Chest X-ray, PA view. Patient: 49 years old, sex F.
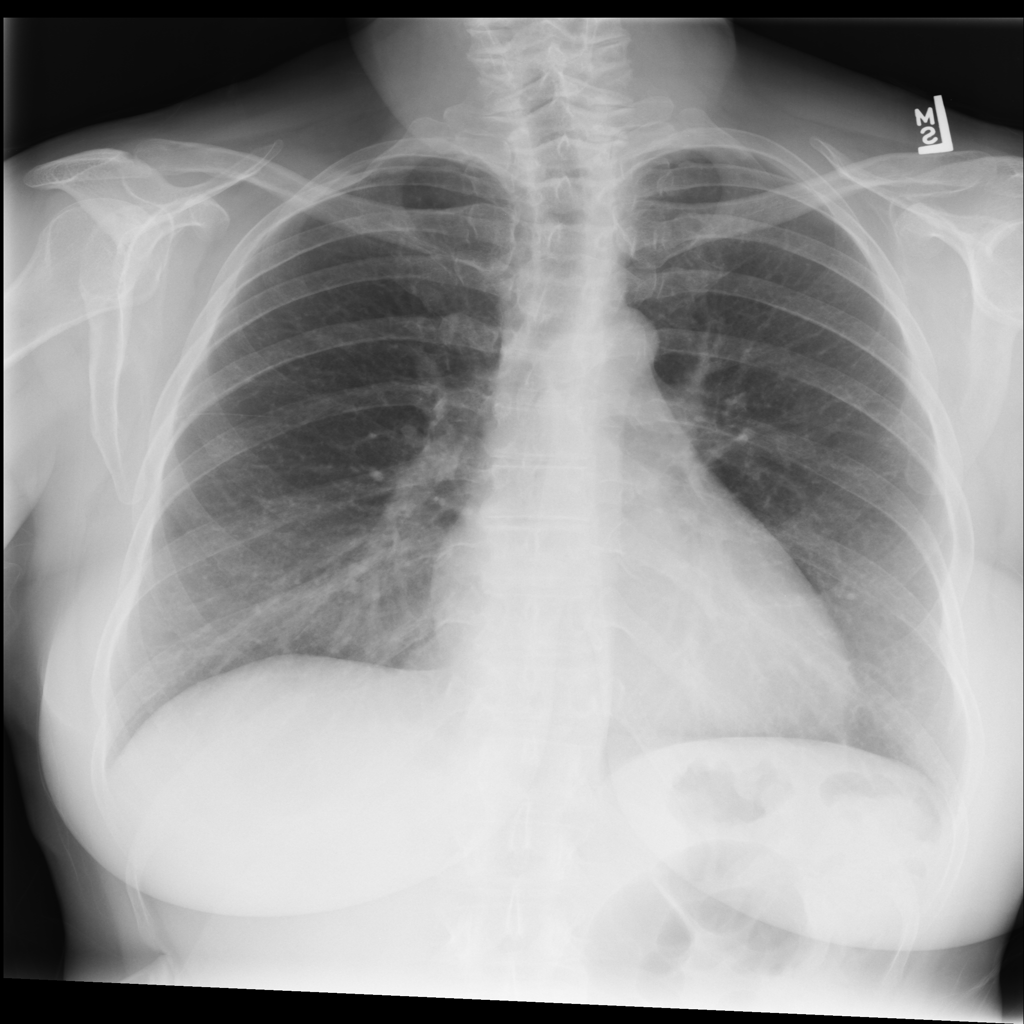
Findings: No Finding